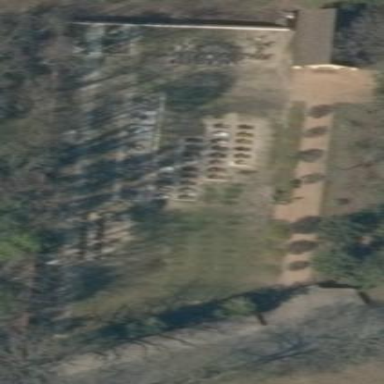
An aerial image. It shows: Cemetery.